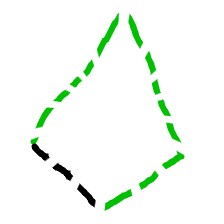
Shape: kite